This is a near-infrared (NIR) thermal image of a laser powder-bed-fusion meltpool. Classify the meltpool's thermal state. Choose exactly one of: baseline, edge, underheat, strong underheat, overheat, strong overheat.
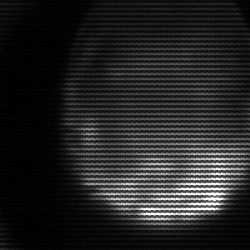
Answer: edge